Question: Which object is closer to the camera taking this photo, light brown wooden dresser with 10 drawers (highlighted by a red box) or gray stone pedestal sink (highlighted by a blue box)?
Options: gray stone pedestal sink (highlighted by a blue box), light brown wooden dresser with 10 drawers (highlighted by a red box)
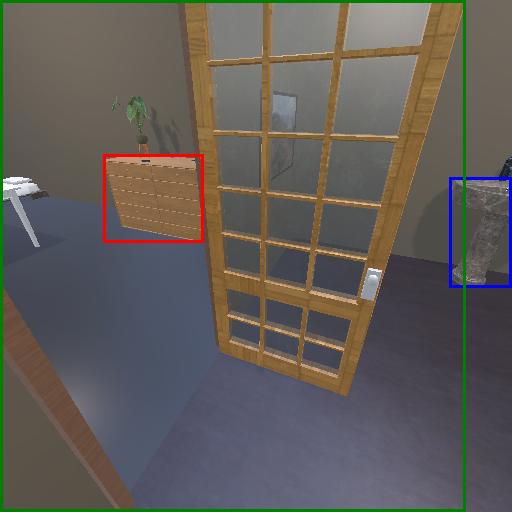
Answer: gray stone pedestal sink (highlighted by a blue box)